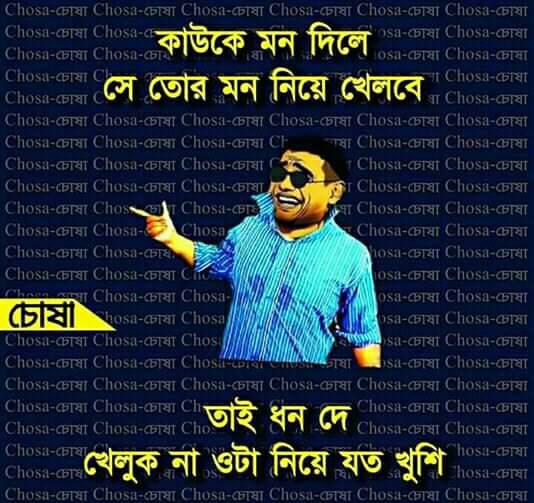
Caption: কাউকে মন দিলে সে তোর মন নিয়ে
Label: hate